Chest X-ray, PA view. Patient: 21 years old, sex M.
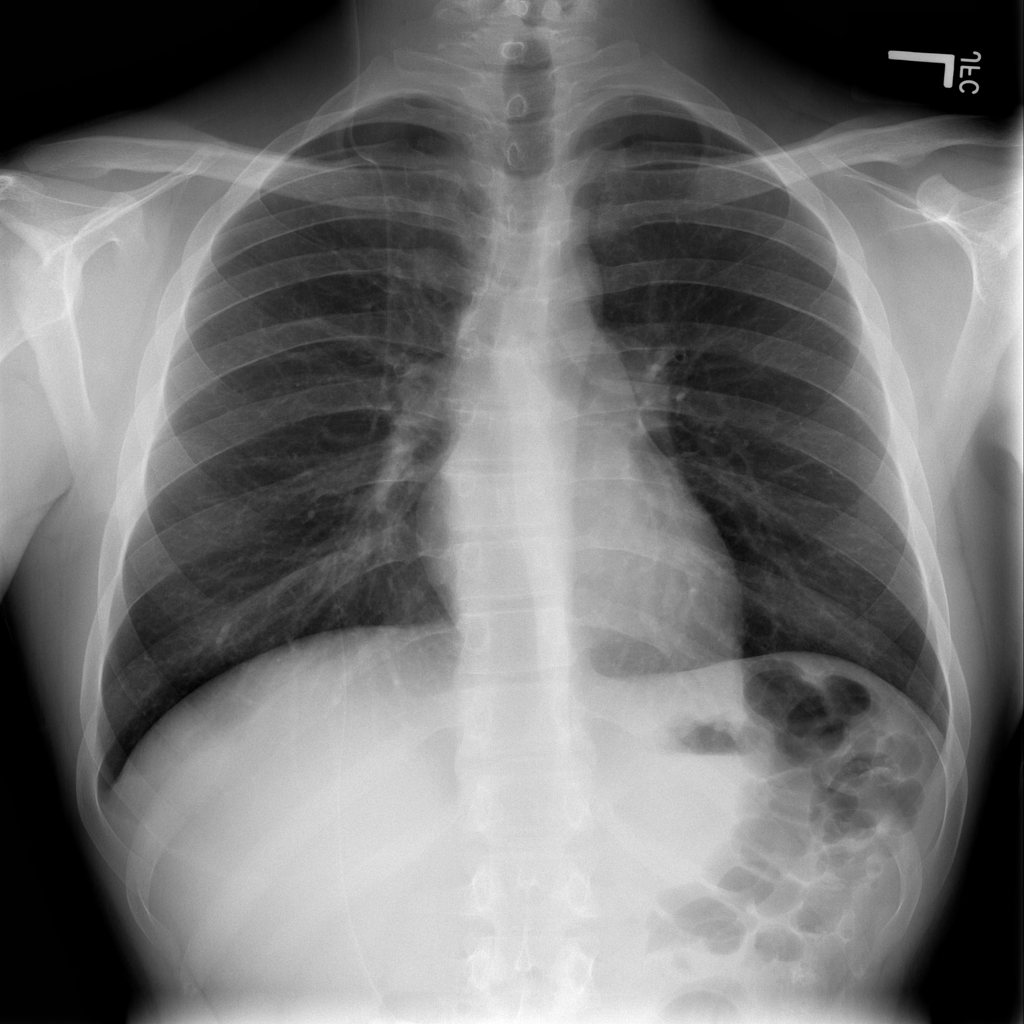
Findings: No Finding